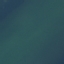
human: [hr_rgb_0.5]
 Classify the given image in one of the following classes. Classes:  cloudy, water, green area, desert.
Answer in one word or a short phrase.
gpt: water